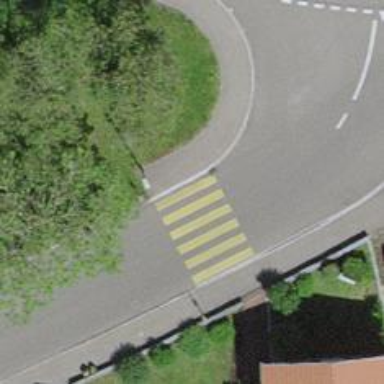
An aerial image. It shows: Zebra crossing on the road.